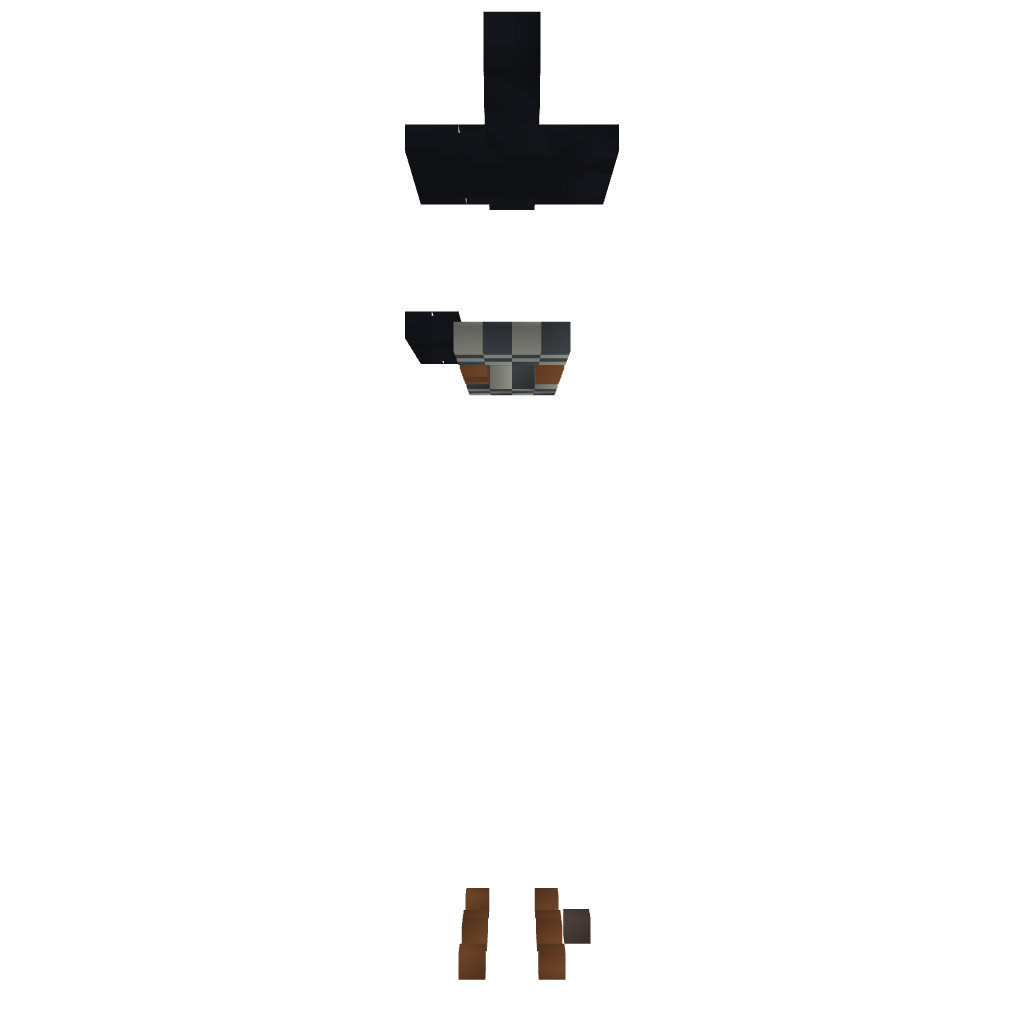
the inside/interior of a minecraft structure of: Mayan Statue